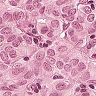
Metastatic tissue present: yes